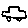
Label: car